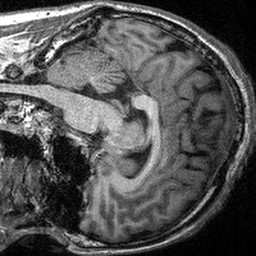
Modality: T1w
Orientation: sagittal
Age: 26
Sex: male
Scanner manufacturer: siemens
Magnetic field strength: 3 T
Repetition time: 2.3 s
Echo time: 0.00298 s